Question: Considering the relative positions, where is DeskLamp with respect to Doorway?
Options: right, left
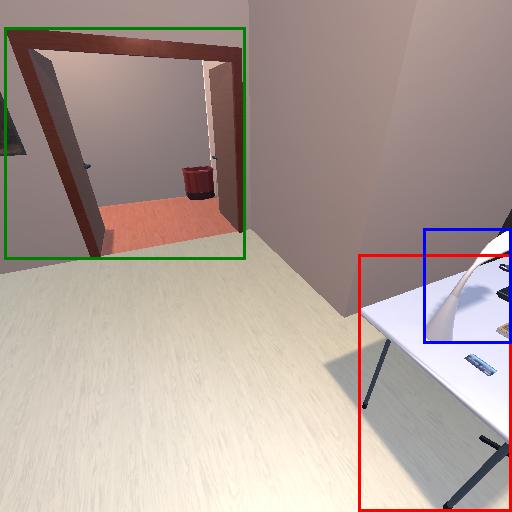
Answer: right